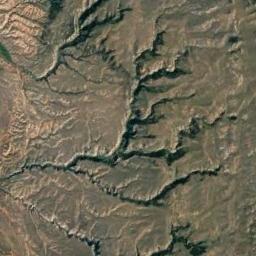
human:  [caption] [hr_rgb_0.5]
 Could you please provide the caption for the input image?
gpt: The mountain is uneven and sharp .

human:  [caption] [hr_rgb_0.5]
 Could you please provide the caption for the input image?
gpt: The folded mountain consists of some ridges and valleys of different sizes .

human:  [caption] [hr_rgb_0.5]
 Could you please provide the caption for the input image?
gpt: This mountain is completely covered by vegetation .

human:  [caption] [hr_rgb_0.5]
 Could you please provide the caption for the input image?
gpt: The mountain is full of bare land with lines of green plants .

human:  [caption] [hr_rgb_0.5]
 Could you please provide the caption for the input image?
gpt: There are some rifts on the brown mountain .